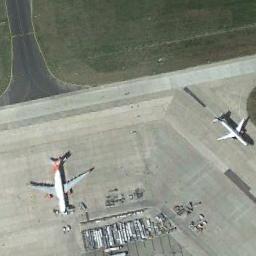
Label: airplane